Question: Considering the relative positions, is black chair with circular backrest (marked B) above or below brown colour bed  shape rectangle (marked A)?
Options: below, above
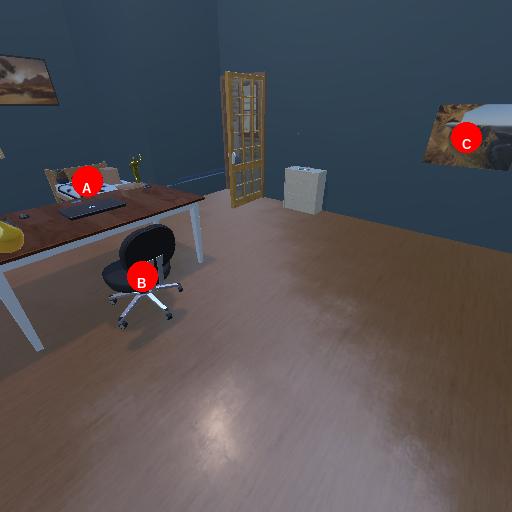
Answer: below